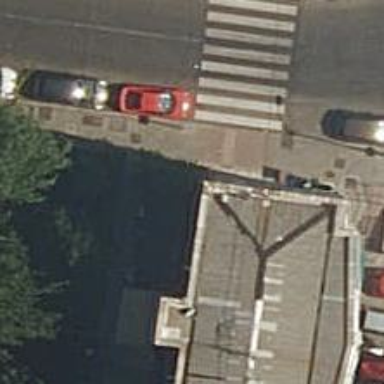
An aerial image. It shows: Footway surfaced with paving stones.